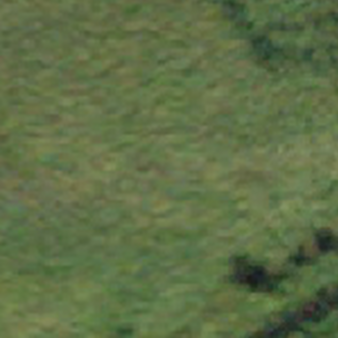
Label: other